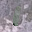
Label: 1